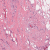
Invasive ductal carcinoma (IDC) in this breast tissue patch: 0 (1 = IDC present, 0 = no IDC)